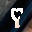
Label: 8